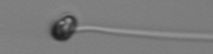
Label: flagellate